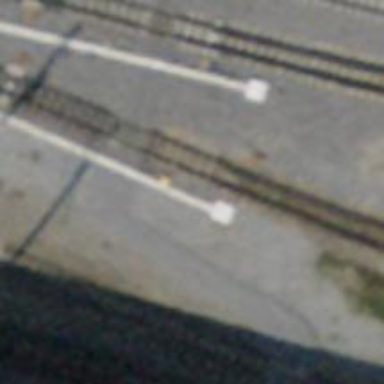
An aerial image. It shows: Railway switch.